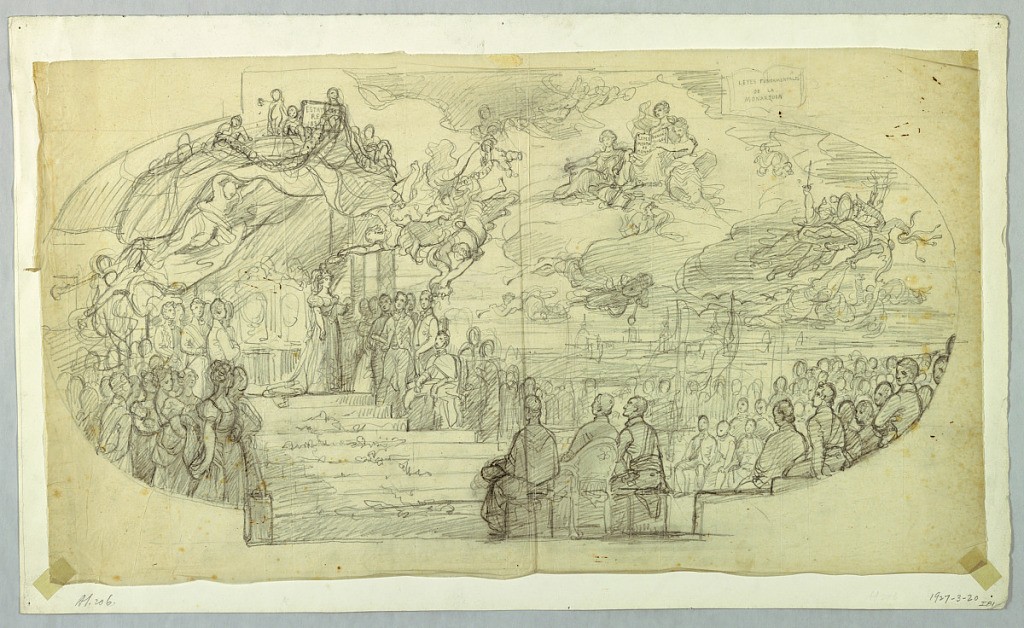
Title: Study for the Allegory of the Cortes of 1834
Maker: Raimundo de Madrazo, Spanish, 1841–1920
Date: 1864
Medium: Graphite and ink on paper
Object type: Drawing
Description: Study for the painting Allegory of the Cortes of 1834, made to decorate the palace of Queen Maria Cristina in Paris. The related oil sketch is at the Hispanic Society, New York, NY.